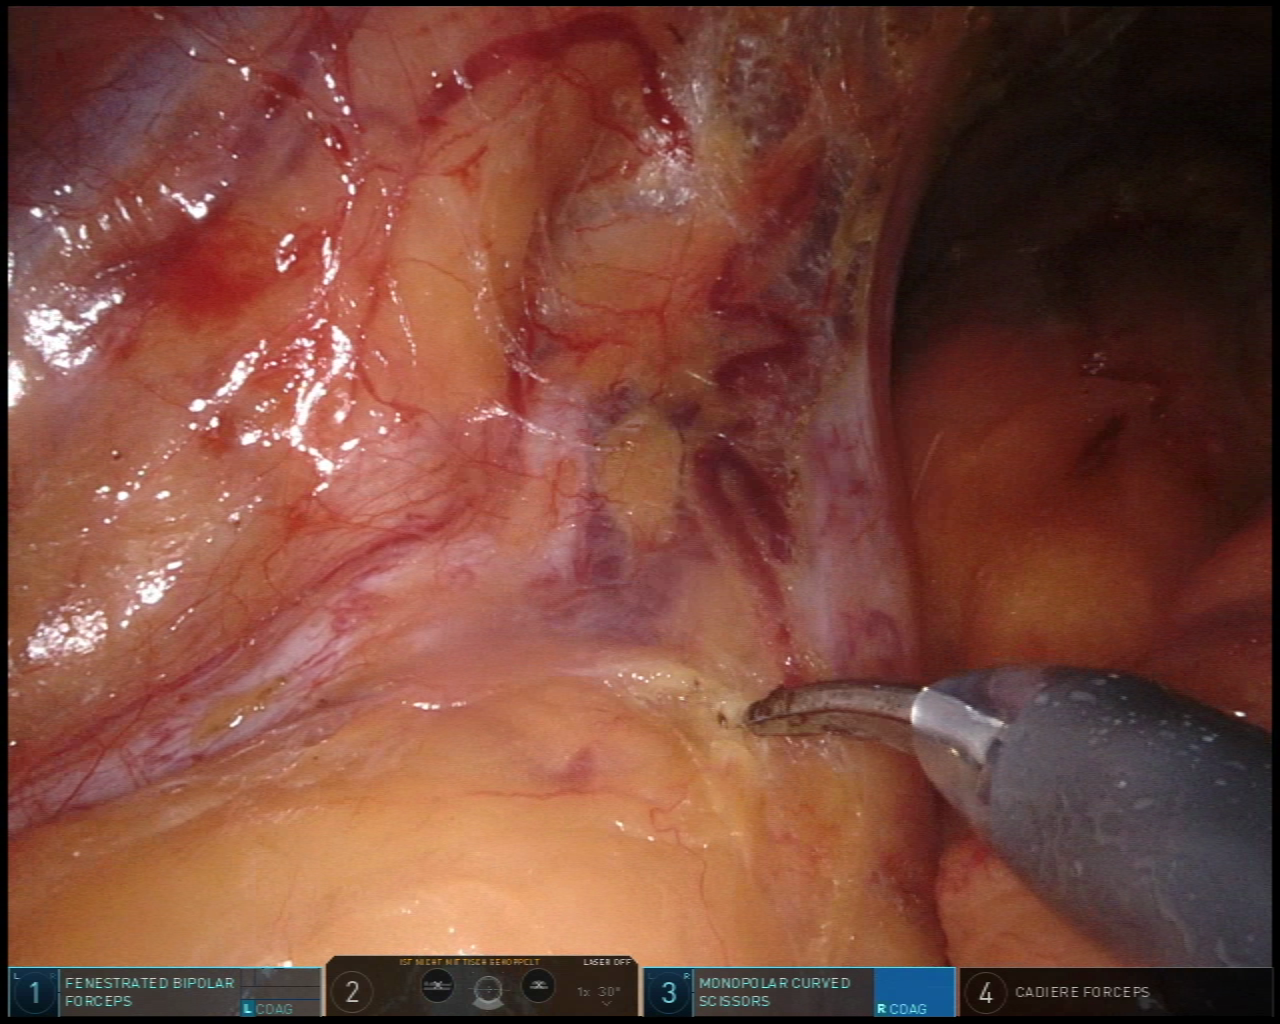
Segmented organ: ureter
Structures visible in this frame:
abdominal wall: no
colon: no
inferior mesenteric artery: no
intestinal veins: no
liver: no
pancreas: no
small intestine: no
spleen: no
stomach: no
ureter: yes
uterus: no
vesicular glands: no